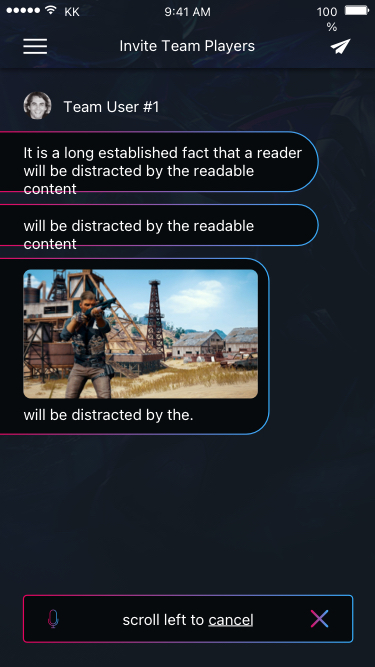
Text in this UI design:
9:41 AM
KK
100%
Invite Team Players
Team User #1
It is a long established fact that a reader will be distracted by the readable content
will be distracted by the readable content
will be distracted by the.
scroll left to cancel